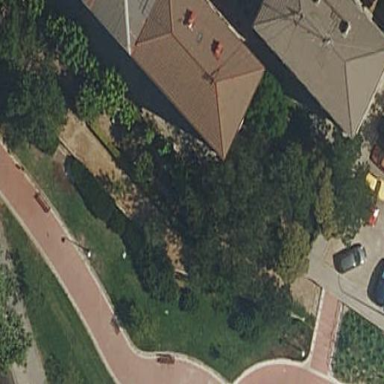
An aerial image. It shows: Garden with kerb barrier.